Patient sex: F
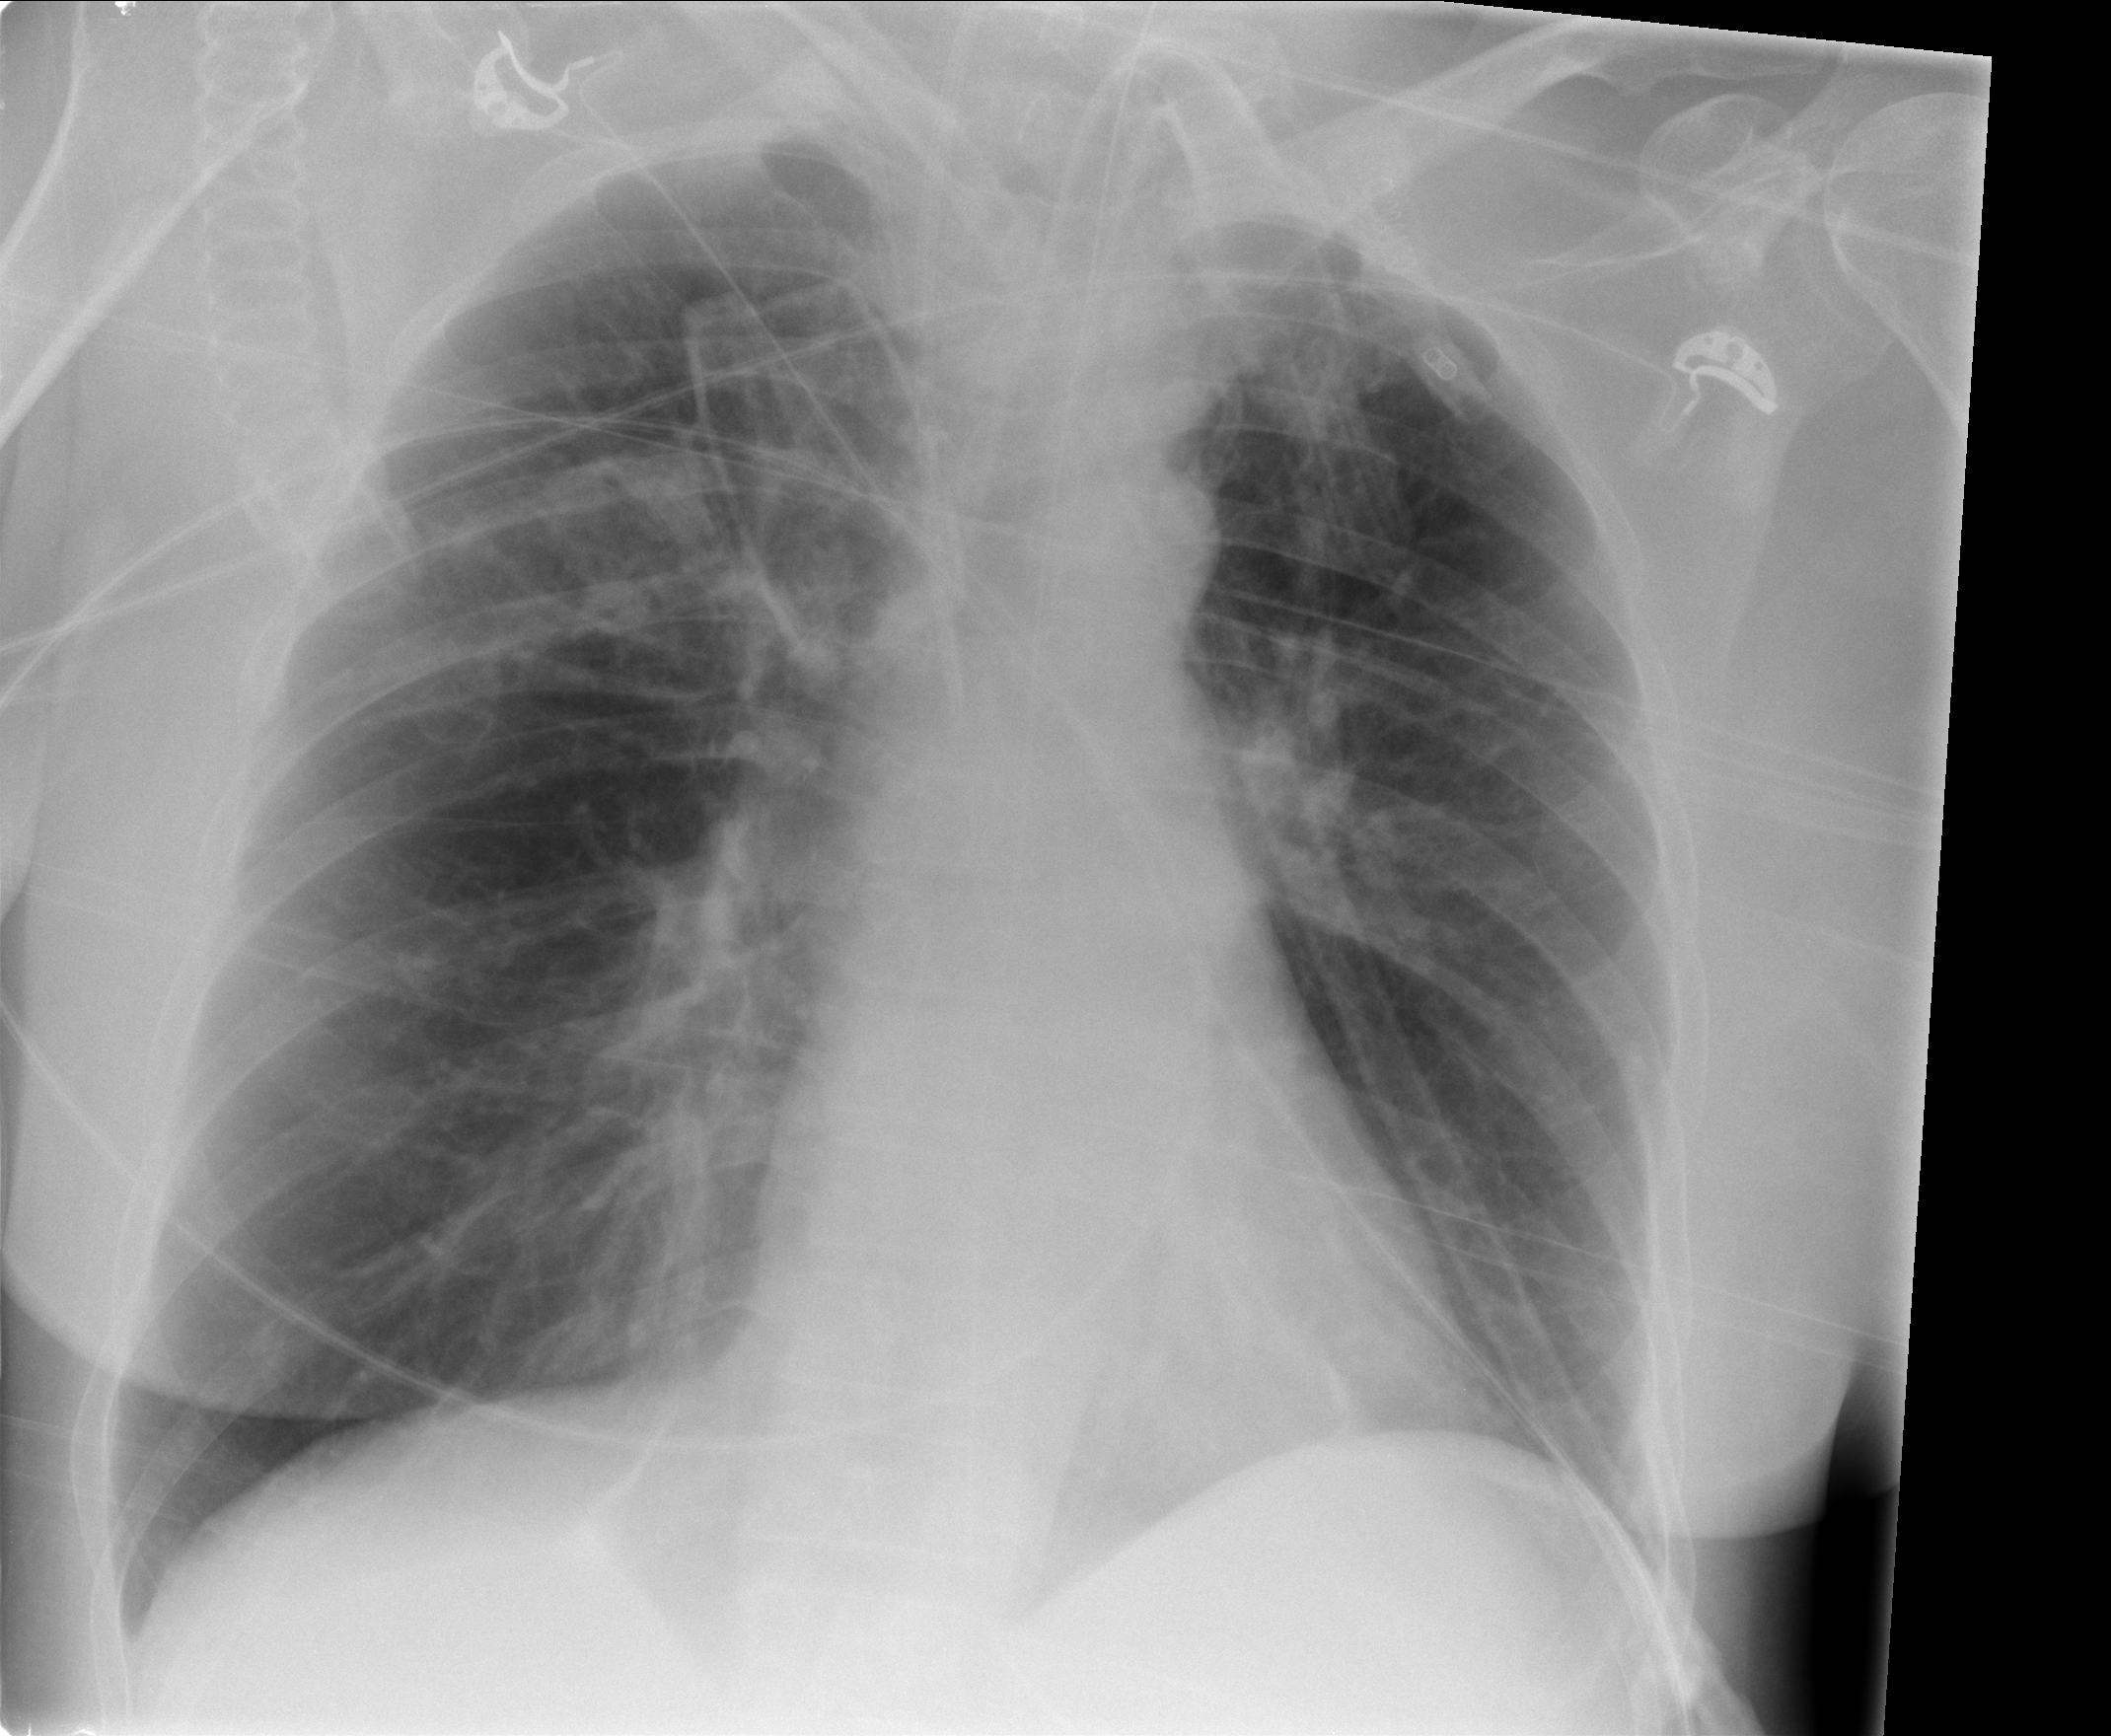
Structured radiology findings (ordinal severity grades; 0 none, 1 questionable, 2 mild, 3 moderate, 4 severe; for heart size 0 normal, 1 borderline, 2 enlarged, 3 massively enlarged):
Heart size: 0
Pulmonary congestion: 2
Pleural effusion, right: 0
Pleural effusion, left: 0
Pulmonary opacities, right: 2
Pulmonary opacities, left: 2
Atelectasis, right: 0
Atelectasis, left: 0